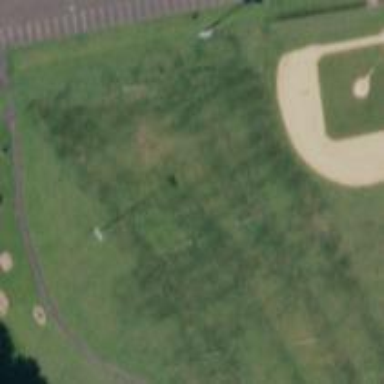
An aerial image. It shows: Baseball pitch for leisure land activities.